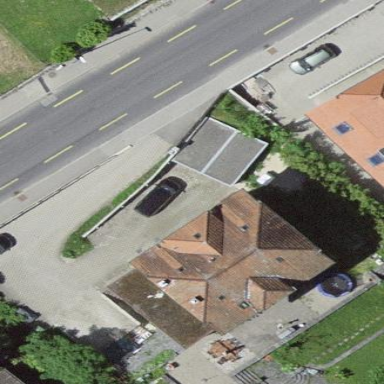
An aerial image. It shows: Residential building.